Interaction volume radius: 5 \u00c5
Interaction volume height: 15 \u00c5
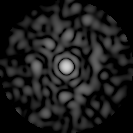
Disorder parameter: 0.848